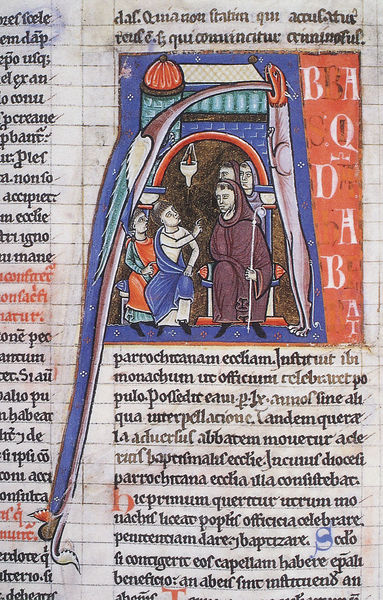
Titel: Decretum
Künstler: Gratian
Institution: Cambridge, Corpus Christi College
Schlagwörter: blau, flügel, mann, umhang, grün, menschen, männer, schwarz, säule, haus, rot, malerei, versammlung, bibel, diener, bild, kirche, kutte, mantel, gewänder, stock, turm, engel, füße, holzschnitt, schrift, papier, stab, lila, buch, burg, druck, seite, text, buchstaben, initiale, pergament, mittelalter, klerus, segnen, mönch, heiliger, mönche, heilige, zeilen, fackel, handschrift, kaputze, alegorie, kapuze, latein, schwatz, christ, pilger, buchmalerei, abt, majuskel, kodex, heilge, marder, kaputzen, mnch, a